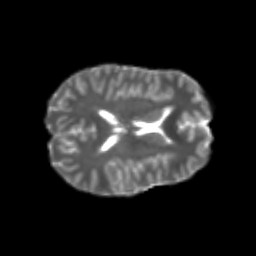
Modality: T2w
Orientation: axial
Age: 20
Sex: female
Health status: healthy
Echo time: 0.074 s